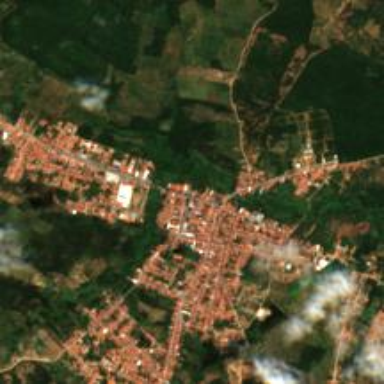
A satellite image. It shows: Town.